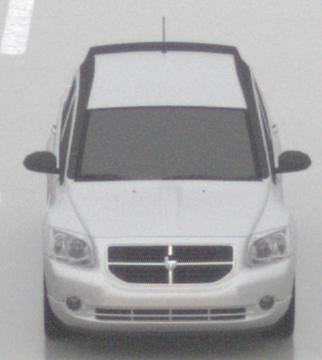
Make: Dodge
Model: Caliber 1.8
Detailed model: Caliber
Model produced from: 2006/06
Model produced until: 2009/03
Doors: 5
Color: white
Road condition: wet road
Daytime: morning or afternoon
Contrast: low contrast